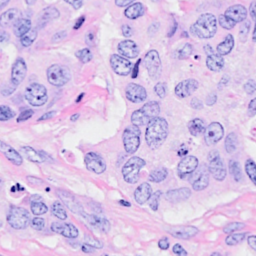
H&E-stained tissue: Breast